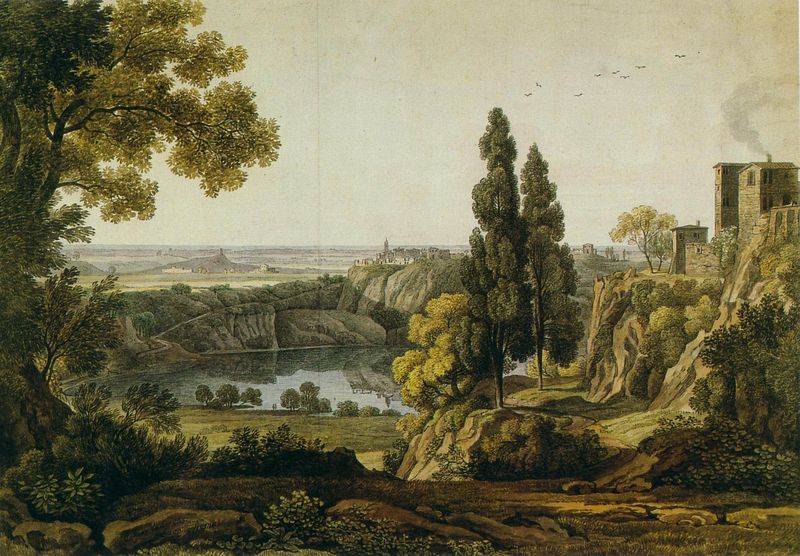
Titel: Der Lago di Nemi
Künstler: Carl Ludwig Kaaz
Standort: Karlsruhe
Institution: Staatliche Kunsthalle
Schlagwörter: baum, berg, blau, blätter, felsen, feuer, himmel, schatten, vogel, wasser, weiß, wolken, bäume, fluss, gelb, grün, landschaft, ocker, see, stadt, teich, ufer, braun, fenster, hintergrund, licht, schwarz, ausblick, gebäude, gras, haus, rasen, weg, wiese, wolke, beige, stein, steine, weit, ast, bach, ebene, erde, feld, felder, ferne, horizont, häuser, hügel, natur, spiegelung, vögel, weite, busch, büsche, flach, gewässer, kirche, qualm, rauch, sonne, sträucher, wiesen, blatt, pflanze, pflanzen, wald, anhöhe, kamin, schornstein, turm, weiher, zypressen, italien, ort, warm, berge, fels, dorf, grafik, landschaftsmalerei, herbst, idylle, romantik, widerschein, tiefe, reflexion, klippe, ortschaft, burg, türme, diesig, festung, zypresse, schwarm, landscaft, lithografie, tanne, hanglage, blattwerk, laubbäume, siedlung, fernsicht, städte, frisch, burgen, gestellt, walt, horitont, erge, fernblich, f